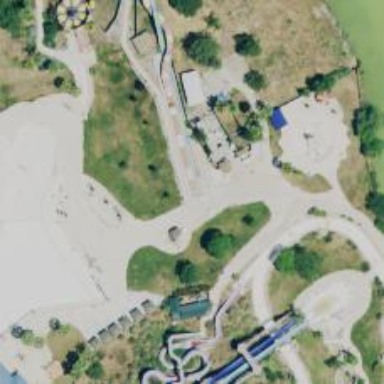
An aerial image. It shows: Water slide attraction.